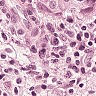
Metastatic tissue present: yes